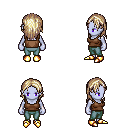
a pixel art fantasy rpg character, female body template, dark elf, purple skin, brown pirate shirt, teal pants, white blonde long hairstyle, gold boots, four views (front, back, left, right), 2x2 character sprite sheet, small pixel art, hard edges, no anti-aliasing